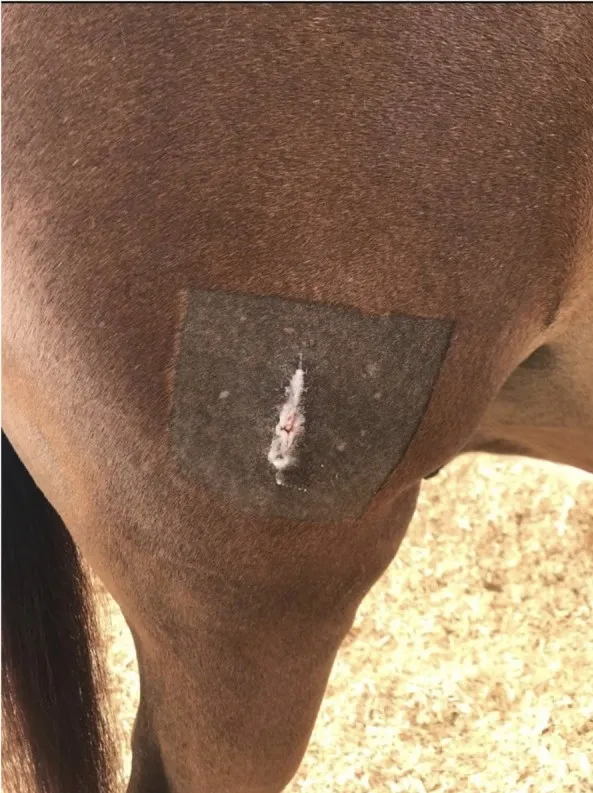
Photograph illustrating the donor site after two weeks of healing in pony.
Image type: medical_photograph (other_medical_photograph)